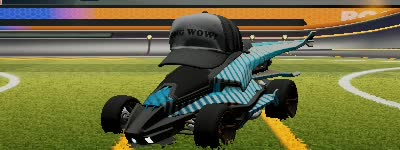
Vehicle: aftershock